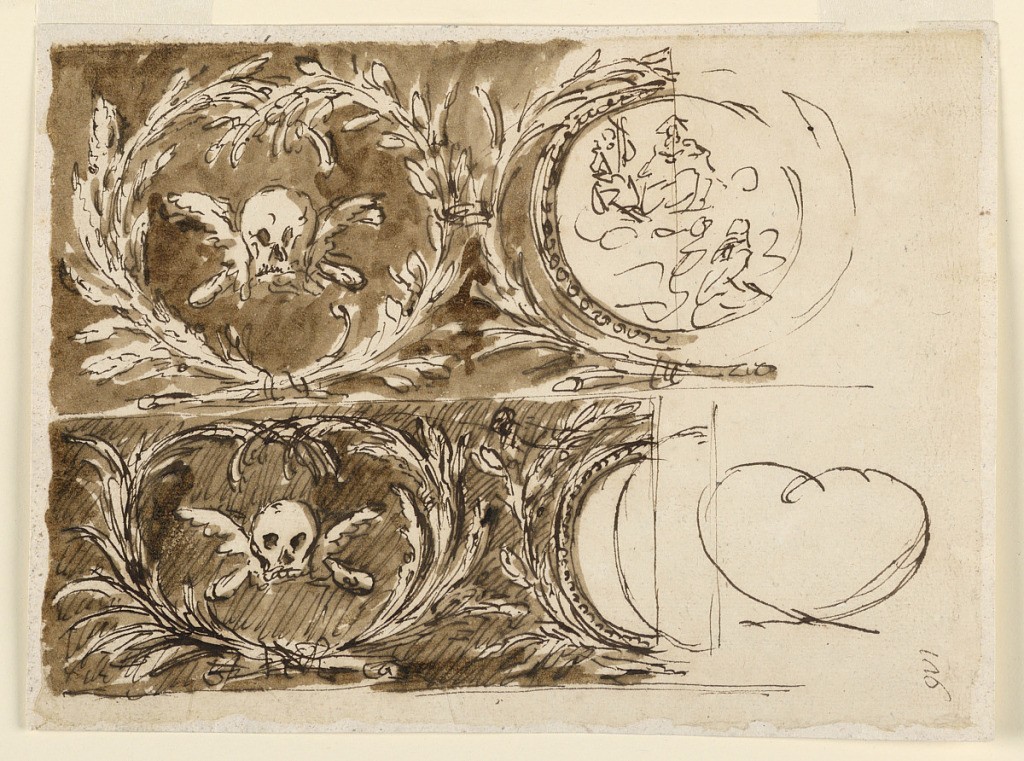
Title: Decoration of a frieze
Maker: Giuseppe Barberi, Italian, 1746–1809
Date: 1780–1800
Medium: Pen and brown ink, brush and brown wash on off-white laid paper, lined
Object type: Drawing
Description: Decoration of a frieze